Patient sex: M
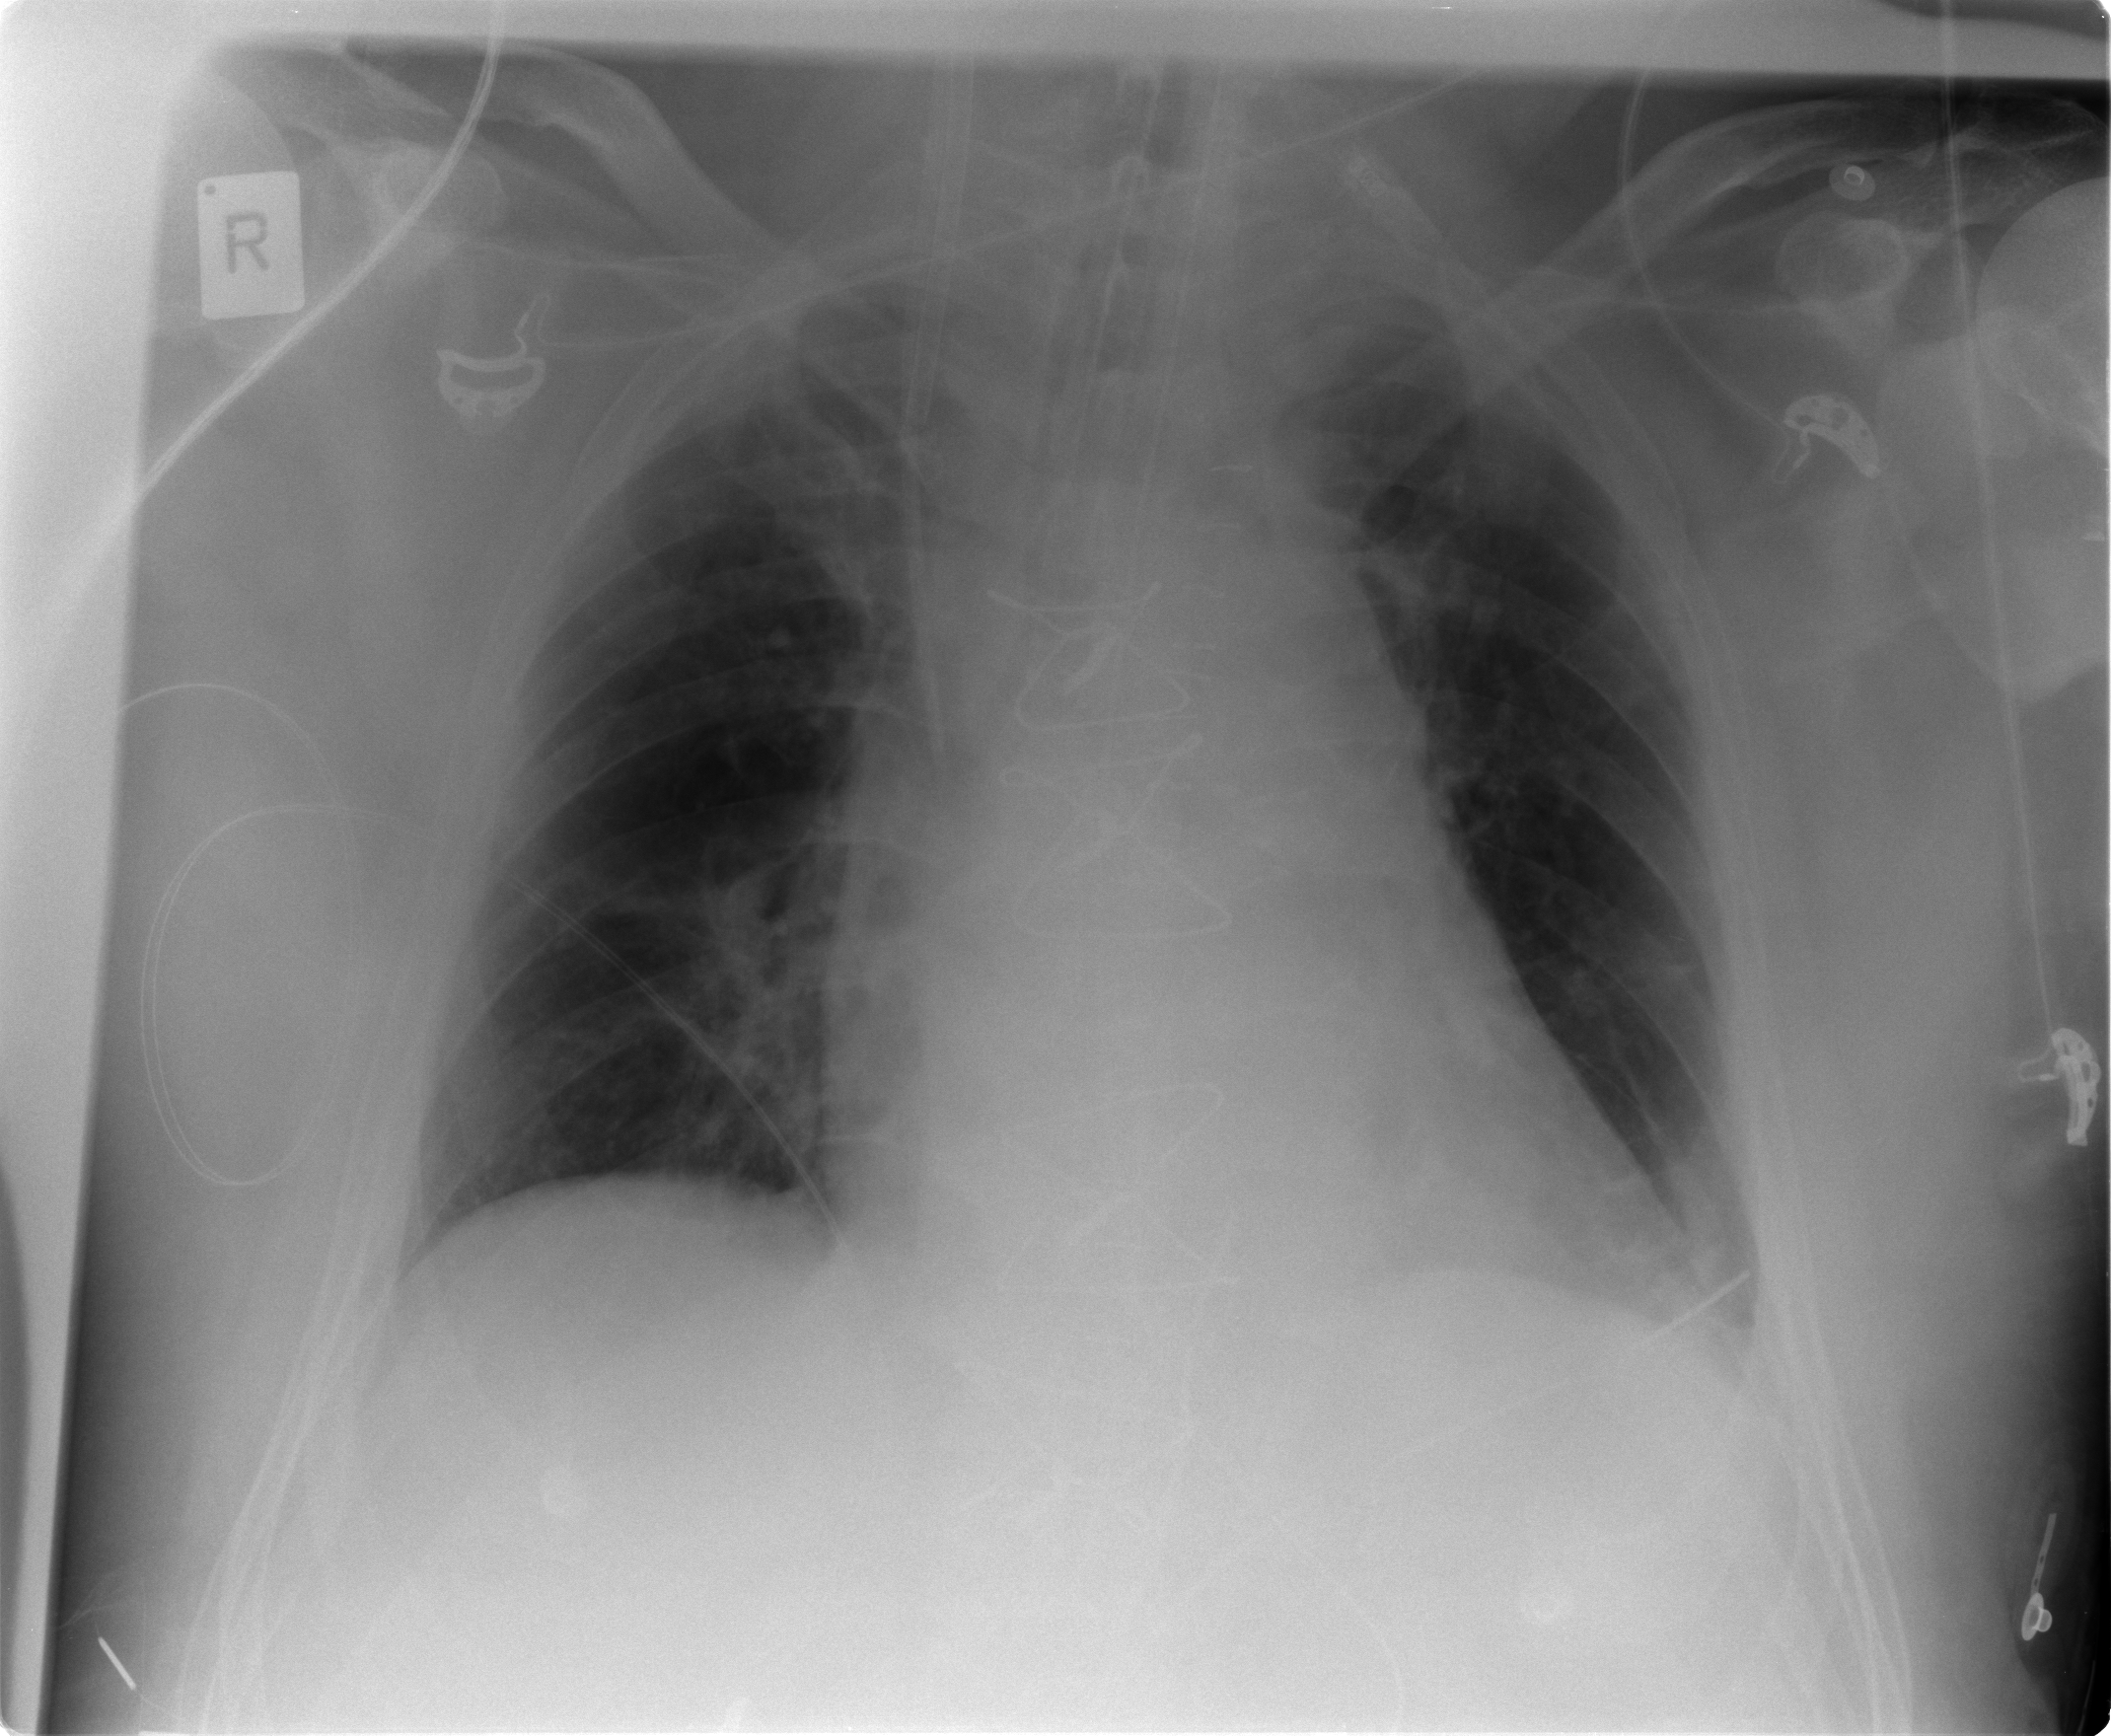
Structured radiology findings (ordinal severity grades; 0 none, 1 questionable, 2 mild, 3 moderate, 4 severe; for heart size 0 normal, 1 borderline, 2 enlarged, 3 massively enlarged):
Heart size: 0
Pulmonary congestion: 0
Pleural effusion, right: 0
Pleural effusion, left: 0
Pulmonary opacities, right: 0
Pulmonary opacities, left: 0
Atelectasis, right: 0
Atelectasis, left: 2